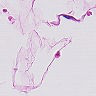
Metastatic tissue present: no